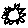
Label: sun